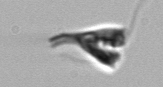
Label: Pyramimonas_longicauda